Question: I have two interfaces in a solaris host. I would like to initiate two TCP connections to a single TCP server via both interfaces as shown in the diagram. Are there any options in Java to bind the interface to the TCP socket to override the local routing table?
I am attaching the network diagram,

I would like to use both the serial links bandwidth to get the data from server. Hence I would like to initiate the connection on both the interfaces.
thanks,
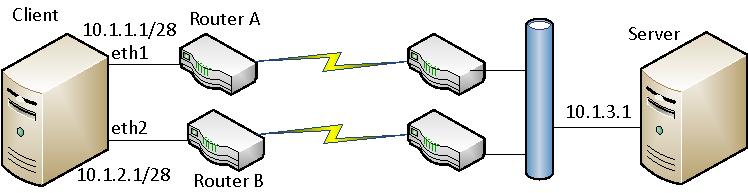
Answer: You can use
'''
Socket s = new Socket(hostname, port, localInterface, 0);
'''
However, many OSes do not honour this "hint" and will use the routing table anyway.